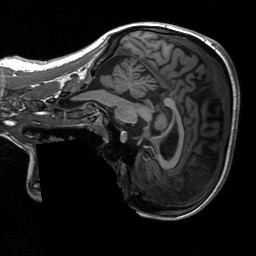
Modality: T1w
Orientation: sagittal
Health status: healthy
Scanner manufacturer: siemens
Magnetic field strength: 3 T
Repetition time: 2.3 s
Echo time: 0.00207 s